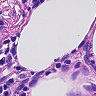
Metastatic tissue present: no